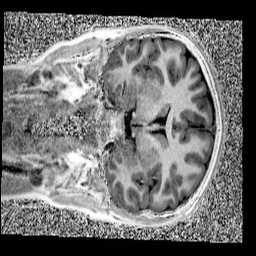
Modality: UNIT1
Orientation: coronal
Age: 12
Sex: male
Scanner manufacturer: siemens
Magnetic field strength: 3 T
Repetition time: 4 s
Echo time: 0.00299 s